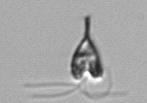
Label: Pyramimonas_longicauda